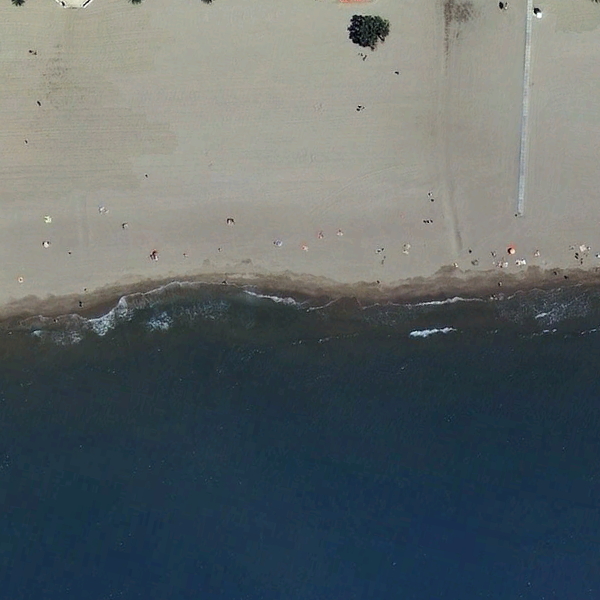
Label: Beach